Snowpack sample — Loveland Pass, Silver Plume, Colorado, USA (2/11/26, 12:00 PM MST)
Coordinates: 39.663, -105.886
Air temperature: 35 °F
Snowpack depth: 82 cm
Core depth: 40 cm
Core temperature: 23 °F
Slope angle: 13°, slope face: 12°
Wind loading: high
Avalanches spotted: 1
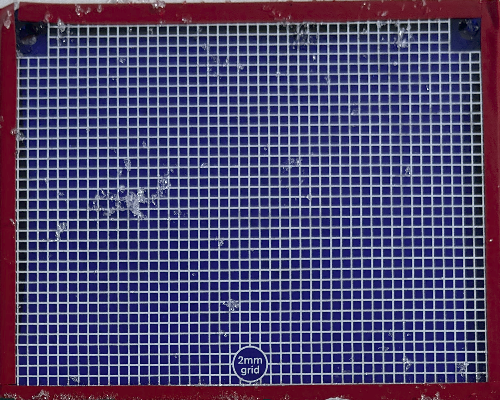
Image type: profile
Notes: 1 small avalanche spotted on the north side of the bowl, lots of wind loading